Question: I want to learn how to write a loop in Python to print out numbers of words if the following condition is valid.
'''
# sys.setdefaultencoding() does not exist, here!
import sys
reload(sys) # Reload does the trick!
sys.setdefaultencoding('UTF8')
import tushare as ts
import pandas as pd
df = ts.get_tick_data('002428','2015-03-02')
df.head(10)
for volume in df:
if volume = 777:
print "buy signal"
elif volume = 12345:
print "wait and see"
else:
print "nothing"
'''

It seems doesn't work. And I want all the filtered data can be stored in the pandas Dataframe format.
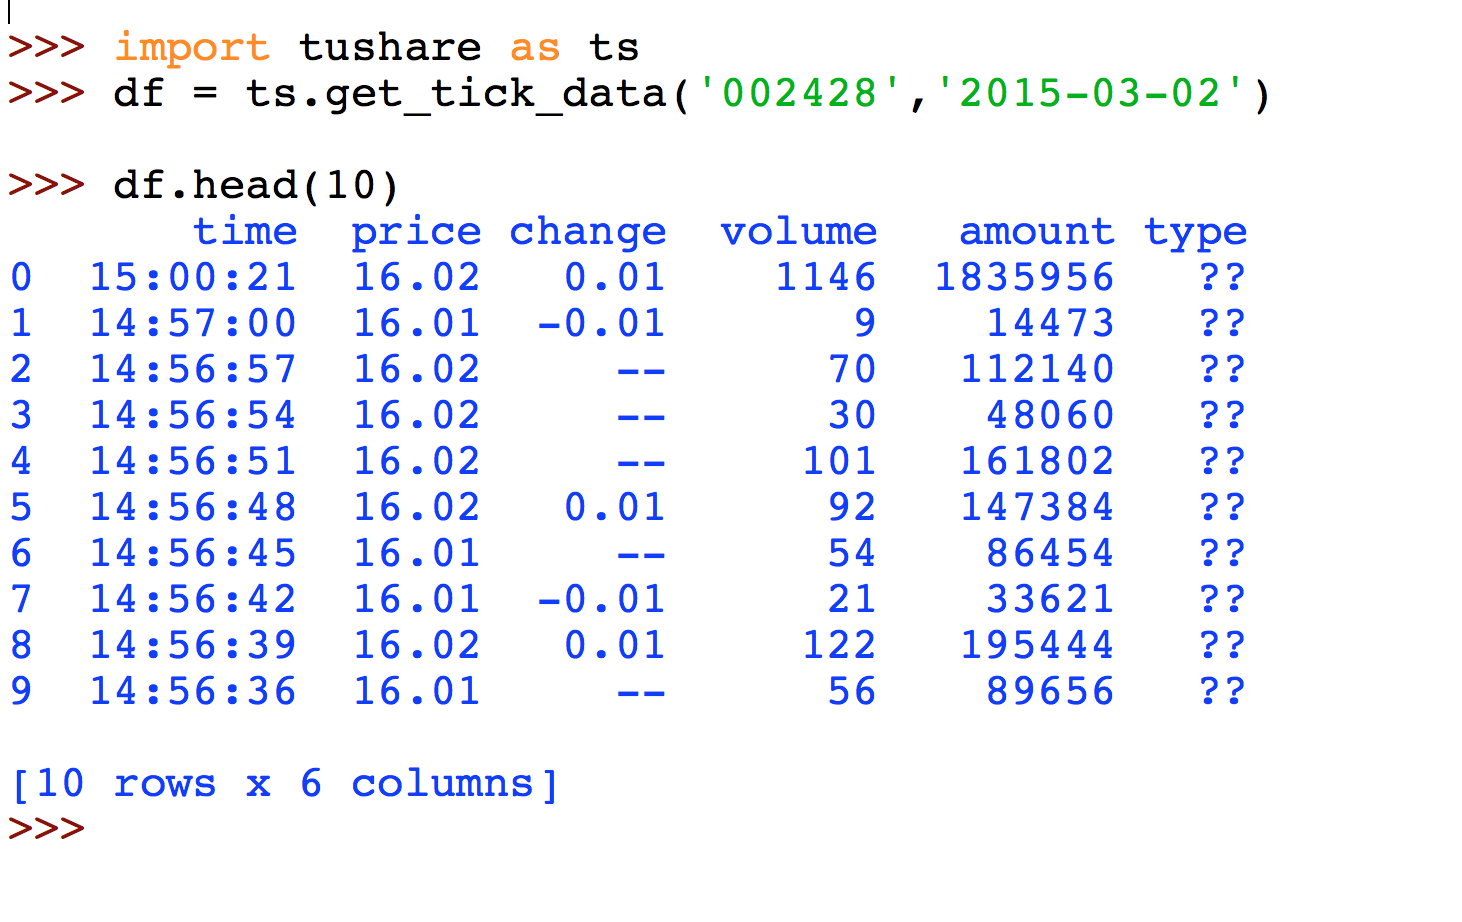
Answer: As Reut mentioned, you need to use '==' instead of '=' for a comparison. Also the loop
'''
for volume in df:
do stuff
'''
loops through the columns in the data frame. If you want to loop through the values in a column do it like this:
'''
for i in df['volume']:
do stuff
'''
if you want to store the results in your data frame, I would define a function and then apply it to the data frame like this:
'''
def my_func(volume):
if volume == 777:
return "buy signal"
elif volume == 12345:
return "wait and see"
else:
return "nothing"
df['type'] = df.volume.apply(my_func)
'''
and the last step, if you want to filter it to only "buy signal" rows do this:
'''
new_df = df[df['type'] == 'buy_signal']
'''